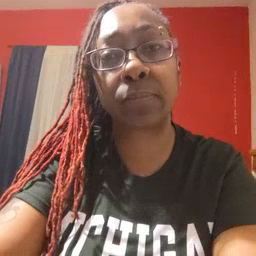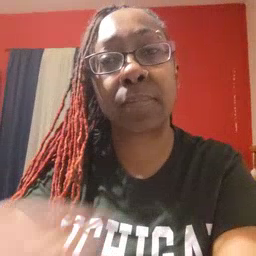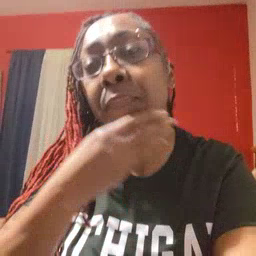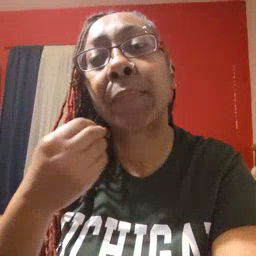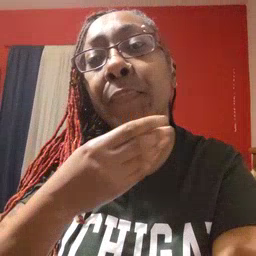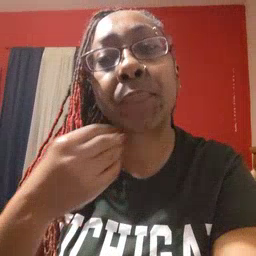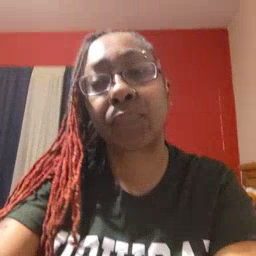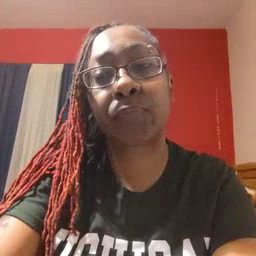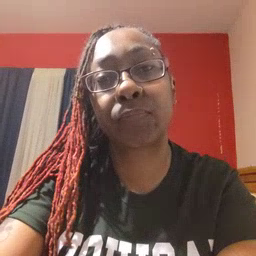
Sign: napkin